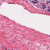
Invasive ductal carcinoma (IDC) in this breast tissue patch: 0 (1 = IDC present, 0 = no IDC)